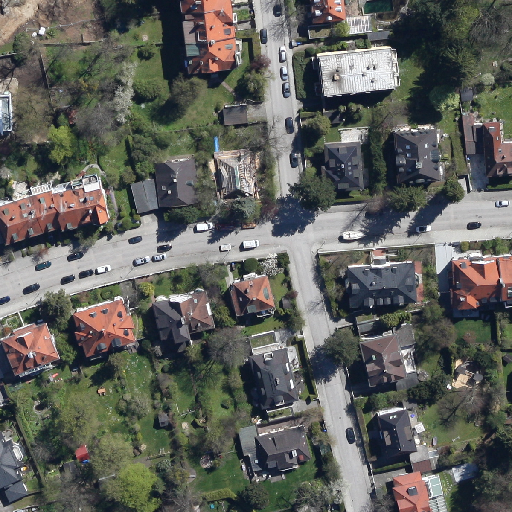
Referring expression: car in the parking area